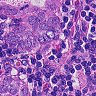
Metastatic tissue present: yes